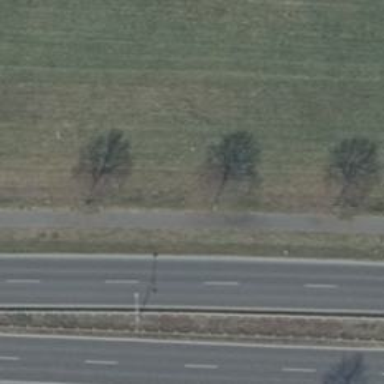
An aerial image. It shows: Avenue lined with broadleaved deciduous trees.